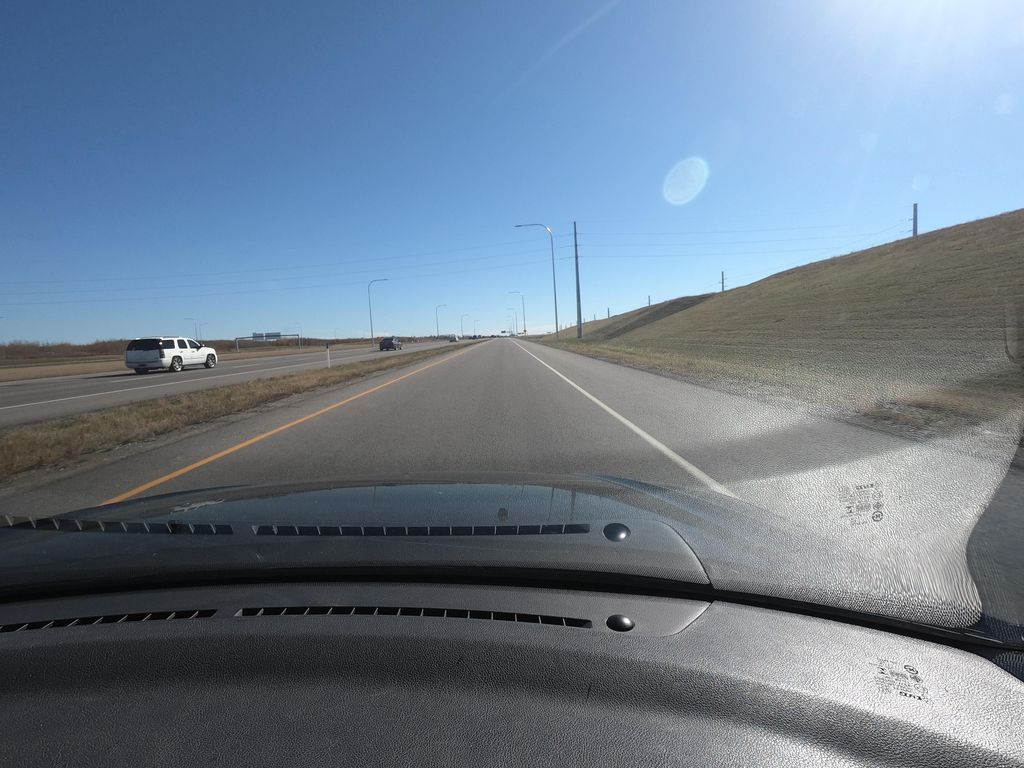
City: calgary